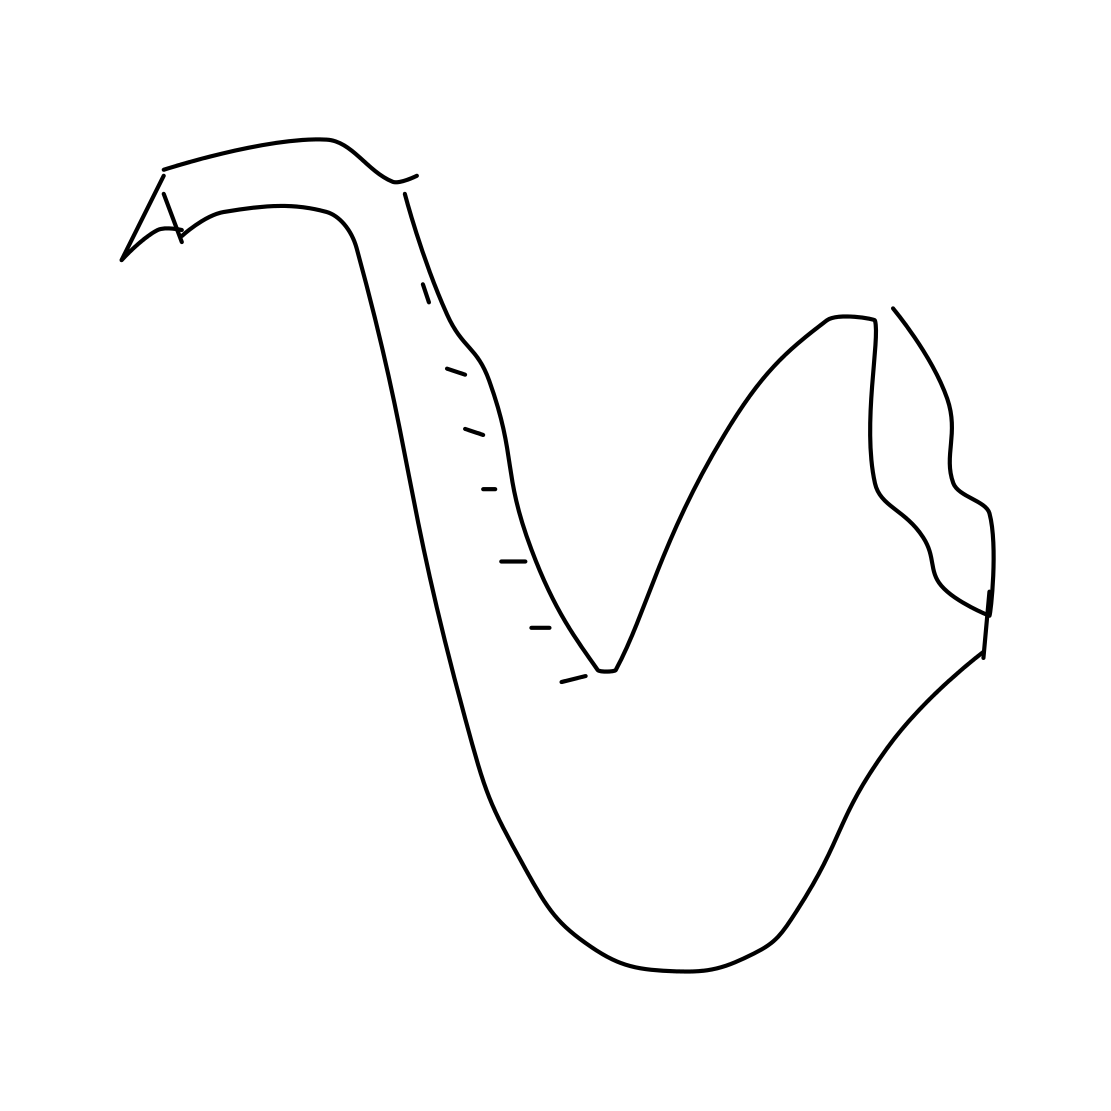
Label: saxophone